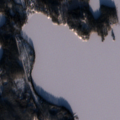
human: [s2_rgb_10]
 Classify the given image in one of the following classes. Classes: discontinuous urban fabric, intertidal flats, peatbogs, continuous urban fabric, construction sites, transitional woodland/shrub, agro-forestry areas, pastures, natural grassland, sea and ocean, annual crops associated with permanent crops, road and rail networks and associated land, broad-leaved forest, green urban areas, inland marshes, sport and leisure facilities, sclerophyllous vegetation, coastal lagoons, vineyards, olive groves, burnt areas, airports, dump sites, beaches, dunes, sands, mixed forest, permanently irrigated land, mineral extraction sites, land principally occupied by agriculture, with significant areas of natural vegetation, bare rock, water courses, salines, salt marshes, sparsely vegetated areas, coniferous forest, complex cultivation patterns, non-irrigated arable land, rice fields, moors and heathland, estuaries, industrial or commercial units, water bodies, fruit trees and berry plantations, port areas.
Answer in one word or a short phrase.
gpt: coniferous forest, mixed forest, water bodies